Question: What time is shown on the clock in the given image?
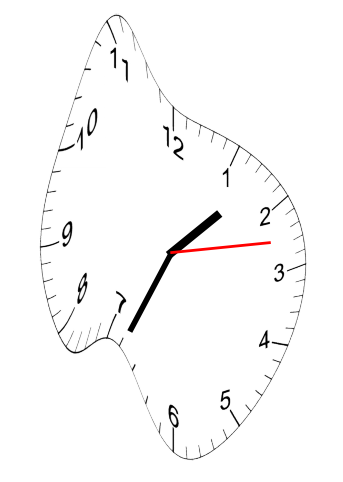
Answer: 01:34:13